Interaction volume radius: 5 \u00c5
Interaction volume height: 10 \u00c5
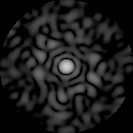
Disorder parameter: 0.7309